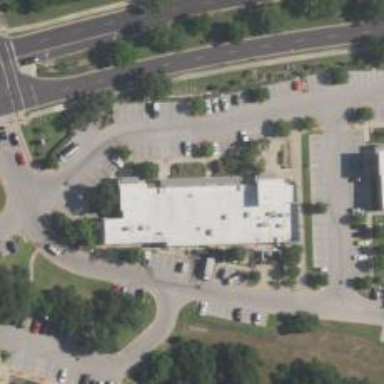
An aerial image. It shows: Fitness center located in leisure land.